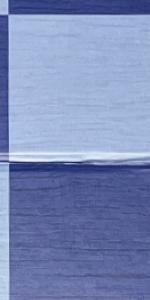
Label: Empty